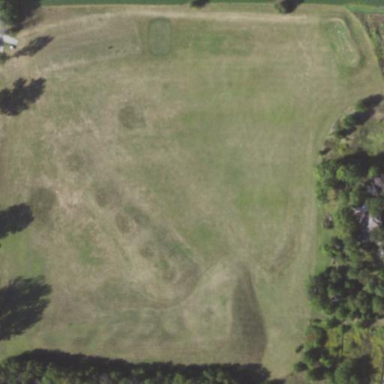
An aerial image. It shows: Grassy area used as driving range for golf.